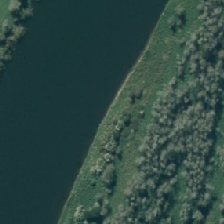
Land cover: deciduous_hardwood